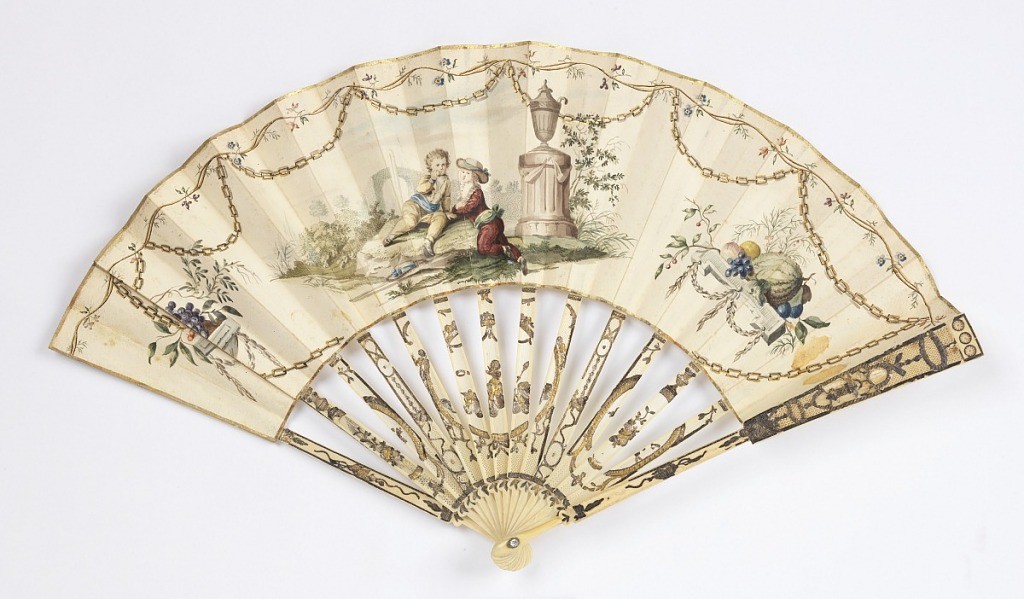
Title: Pleated fan
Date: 18th century
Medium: Parchment leaf gilded and painted with gouache, pierced and carved ivory sticks, gilded and silvered, rivet set with a faceted stone
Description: Pleated fan. Parchment leaf gilded and painted in gouache showing two boys in a landscape next to a tomb. A painted chain casts a trompe-l'oeil shadow on border. Pierced and carved ivory sticks, gilded and silvered. Rivet is set with a faceted stone